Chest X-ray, AP view. Patient: 33 years old, sex M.
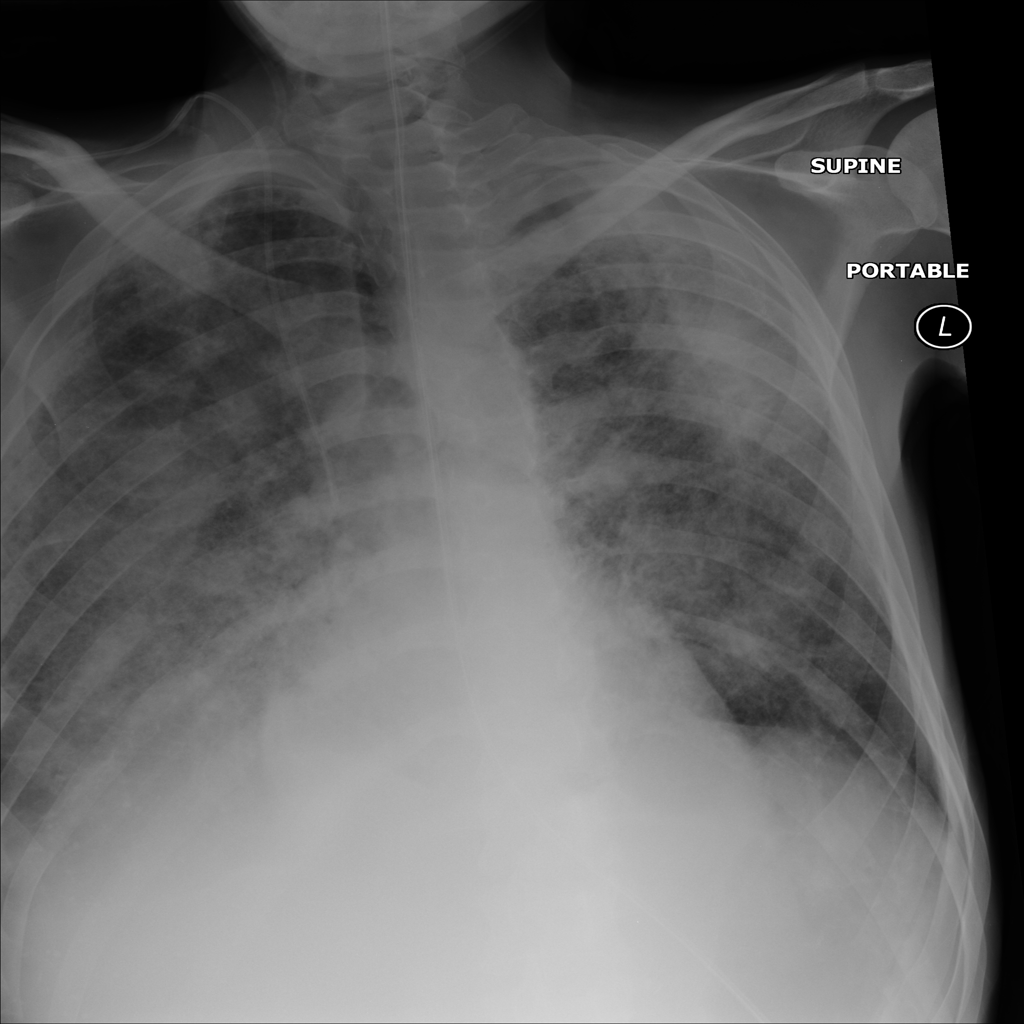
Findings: Infiltration